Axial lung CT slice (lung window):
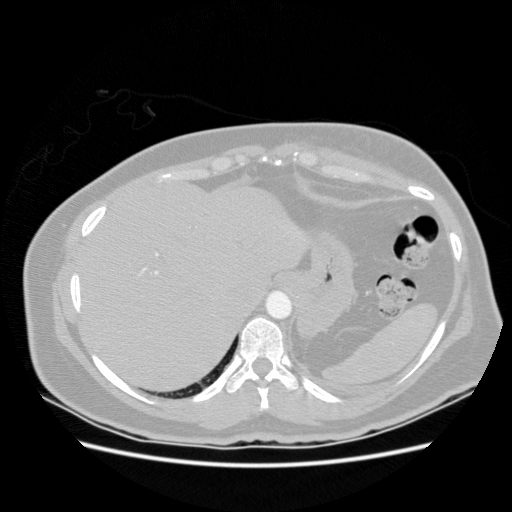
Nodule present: no